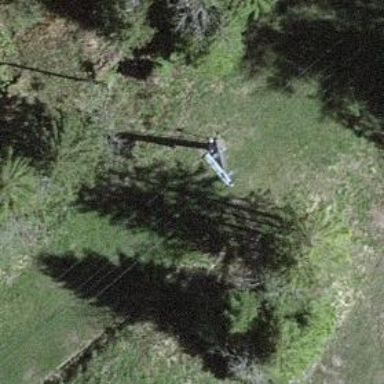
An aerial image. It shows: Pylon for aerialway.